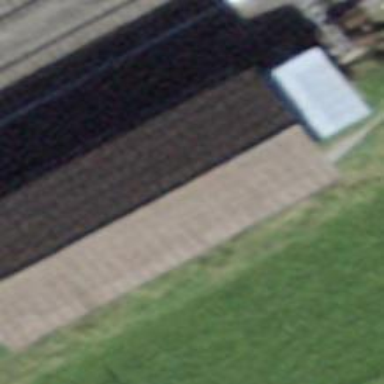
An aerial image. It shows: Rural barn.